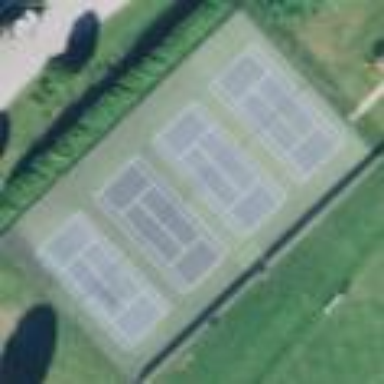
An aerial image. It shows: Tennis court on the leisure land pitch.